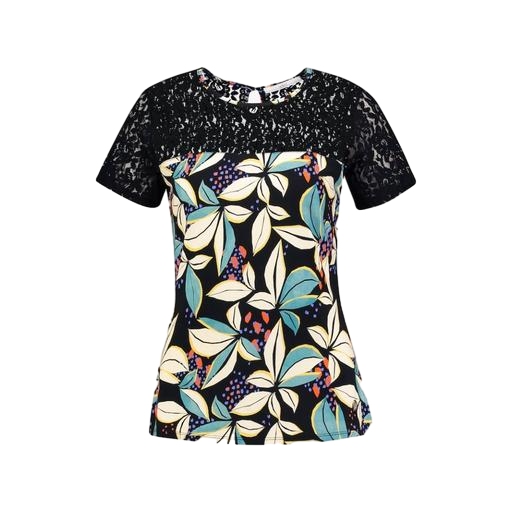
multicolor lace short-sleeve top only macy, black floral-lace shirt, floral lace top, white background